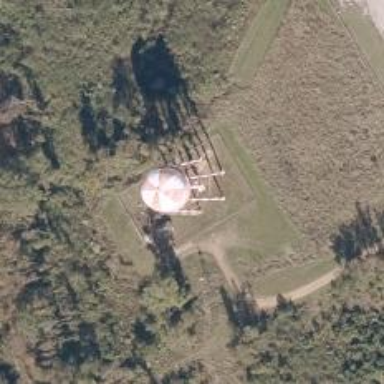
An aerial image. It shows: Water tower that is man-made.